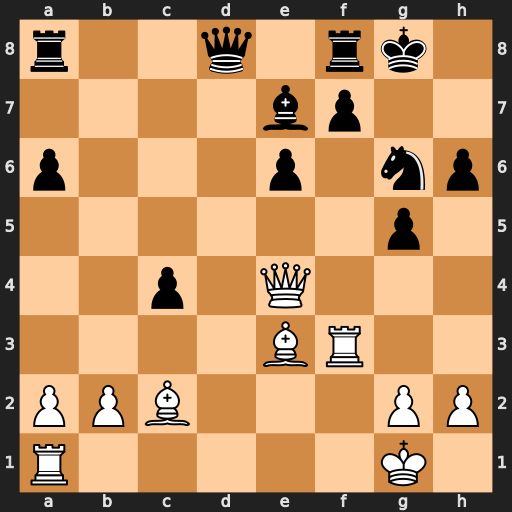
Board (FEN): r2q1rk1/4bp2/p3p1np/6p1/2p1Q3/4BR2/PPB3PP/R5K1
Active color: w
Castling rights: -
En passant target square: -
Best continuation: Rxf7 Rxf7 Qxg6+